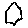
Label: hexagon